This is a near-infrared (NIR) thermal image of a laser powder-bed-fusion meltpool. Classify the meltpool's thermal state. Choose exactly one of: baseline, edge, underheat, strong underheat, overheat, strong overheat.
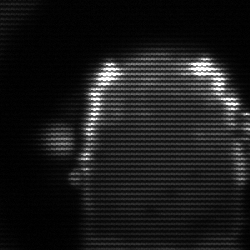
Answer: baseline